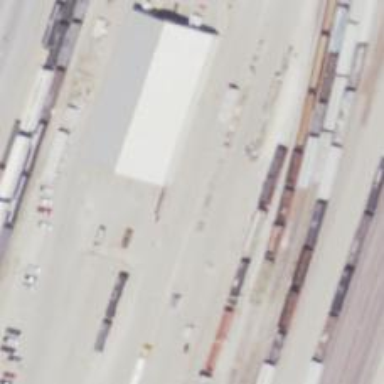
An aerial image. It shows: Railway yard with building passage tunnel.